Question: I was using a toggle switch in my code it was working well.
I change some stuff in my project and now, two arrrows and a white vertical line appears on my switch and I don't understand why and where it comes from :(
There, a picture :
my toggle switch

My code :
'''
function Dashboard() {
return (
<>
<label className="switch">
<input type="checkbox"/>
<span className="slider round"></span>
</label>
</>
);
}
'''
I used this page for css : <URL>
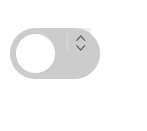
Answer: You can use this pseudo class <URL>!
'''
input::-webkit-outer-spin-button,
input::-webkit-inner-spin-button {
-webkit-appearance: none;
margin: 0;
}
/* Firefox */
input[type=number] {
-moz-appearance: textfield;
}
'''